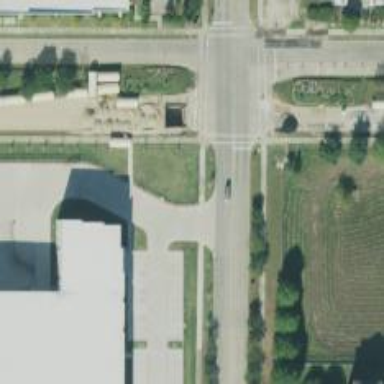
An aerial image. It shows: Uncontrolled road crossing.